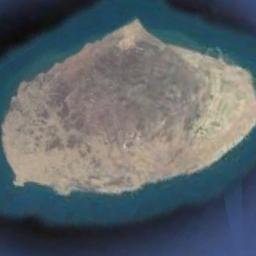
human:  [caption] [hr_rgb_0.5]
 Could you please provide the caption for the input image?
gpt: The land on the island is rough .

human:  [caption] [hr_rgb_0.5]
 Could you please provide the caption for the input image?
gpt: An almost circular yellow-brown island surrounded by blue sea water .

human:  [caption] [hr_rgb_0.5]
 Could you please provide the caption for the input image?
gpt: The islands are at the bottom of the picture .

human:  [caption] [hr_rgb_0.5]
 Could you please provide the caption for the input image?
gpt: The island without vegetation is surrounded by deep blue waters .

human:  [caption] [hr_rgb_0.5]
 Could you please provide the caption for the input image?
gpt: The yellow and brown island is on a blue sea .